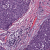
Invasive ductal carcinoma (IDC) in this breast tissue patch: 0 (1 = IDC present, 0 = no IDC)